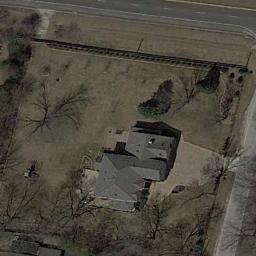
Label: residential